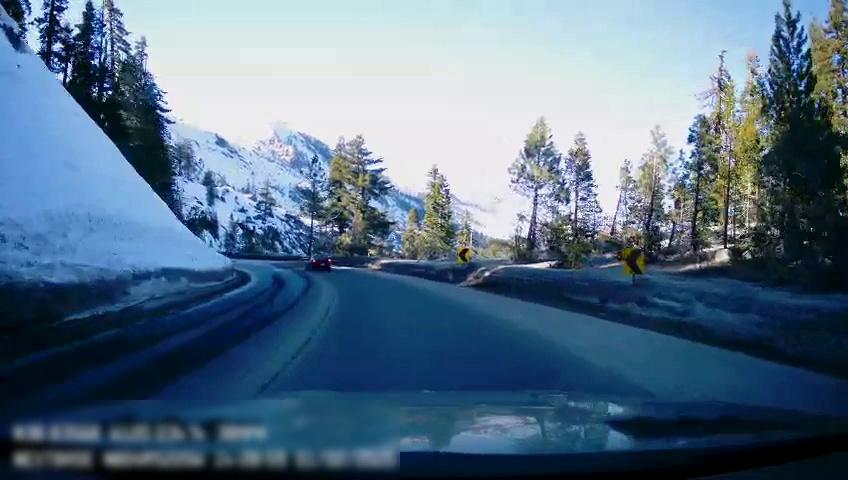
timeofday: Day
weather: Sunny
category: Drivable Space
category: Vehicles | Car
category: Lanes | Opposite Lane
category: Lanes | Opposite Lane
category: Lanes | Current Lane
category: Traffic | Signs
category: Traffic | Signs